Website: walmart
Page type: address-validator
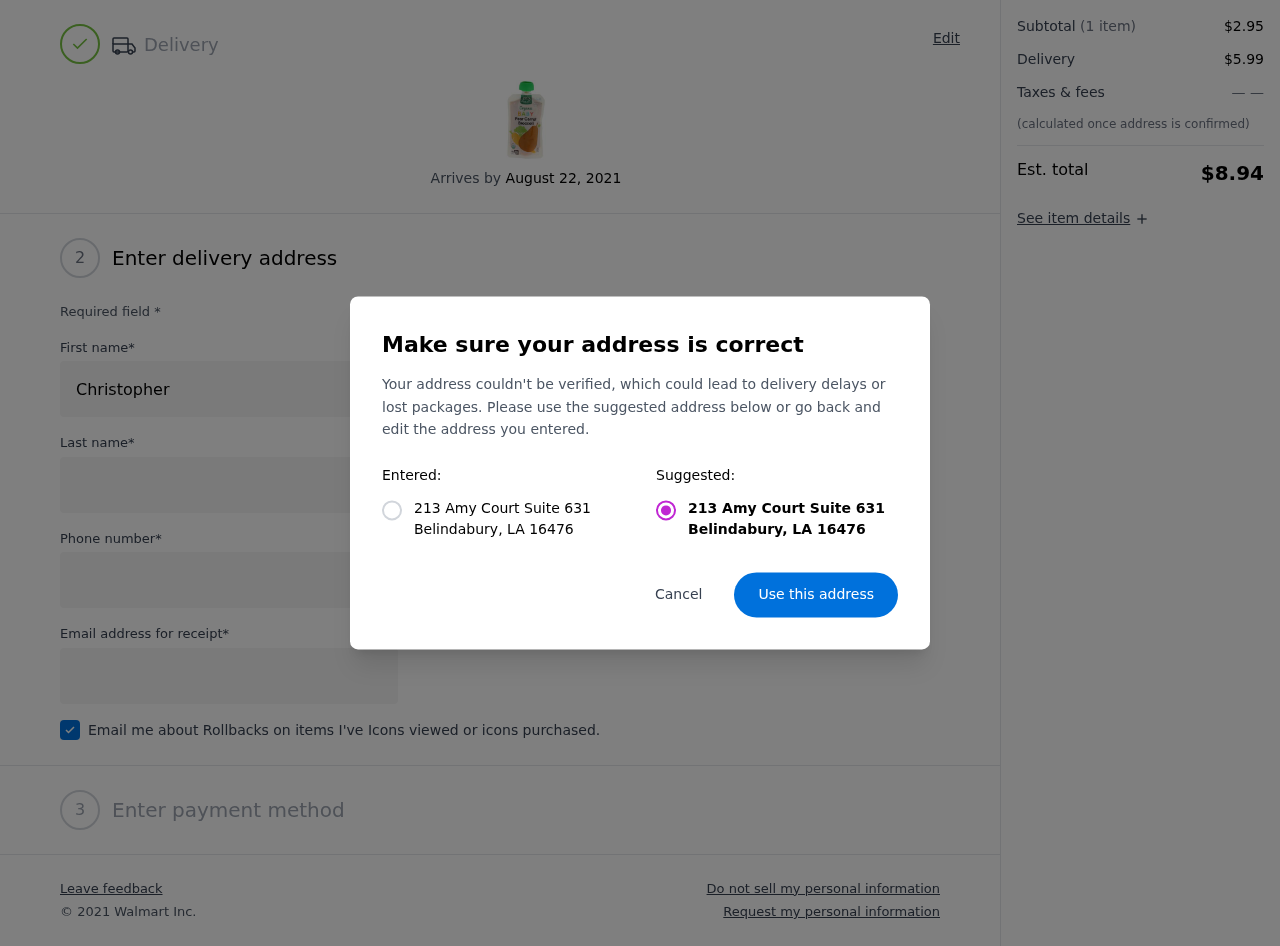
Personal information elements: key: PII_CITY
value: Belindabury
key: PII_POSTCODE
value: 16476
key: PII_STATE_ABBR
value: LA
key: PII_STREET
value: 213 Amy Court Suite 631
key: PII_FIRSTNAME
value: Christopher
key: PII_LASTNAME
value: Porter
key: PII_PHONE
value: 7053799341
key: PII_EMAIL
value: cporter@yahoo.com
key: PII_STATE_ABBR3
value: LA
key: PII_POSTCODE_FULL
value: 16476
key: PII_POSTCODE_NUMERIC
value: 16476
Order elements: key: ORDER_DELIVERY_DATE
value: August 22, 2021
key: ORDER_SUBTOTAL
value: $2.95
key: ORDER_SHIPPING_COST
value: $5.99
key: ORDER_TOTAL
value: $8.94